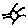
Label: sun